Interaction volume radius: 10 \u00c5
Interaction volume height: 25 \u00c5
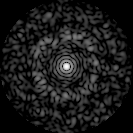
Disorder parameter: 0.8169